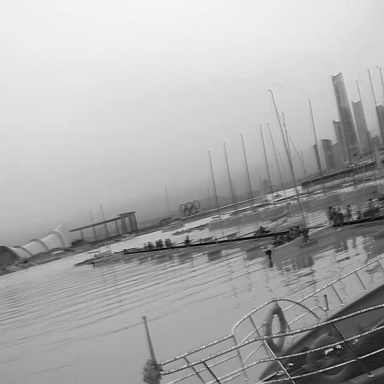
There are 11 sailboats in the infrared image.